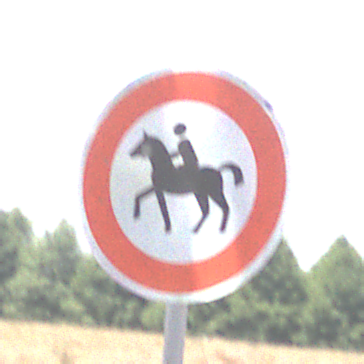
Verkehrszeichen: VerbotReiter
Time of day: Midday
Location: Outdoor (Nature)
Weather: PartlyCloudy
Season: NotSpecified
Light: Natural